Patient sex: F
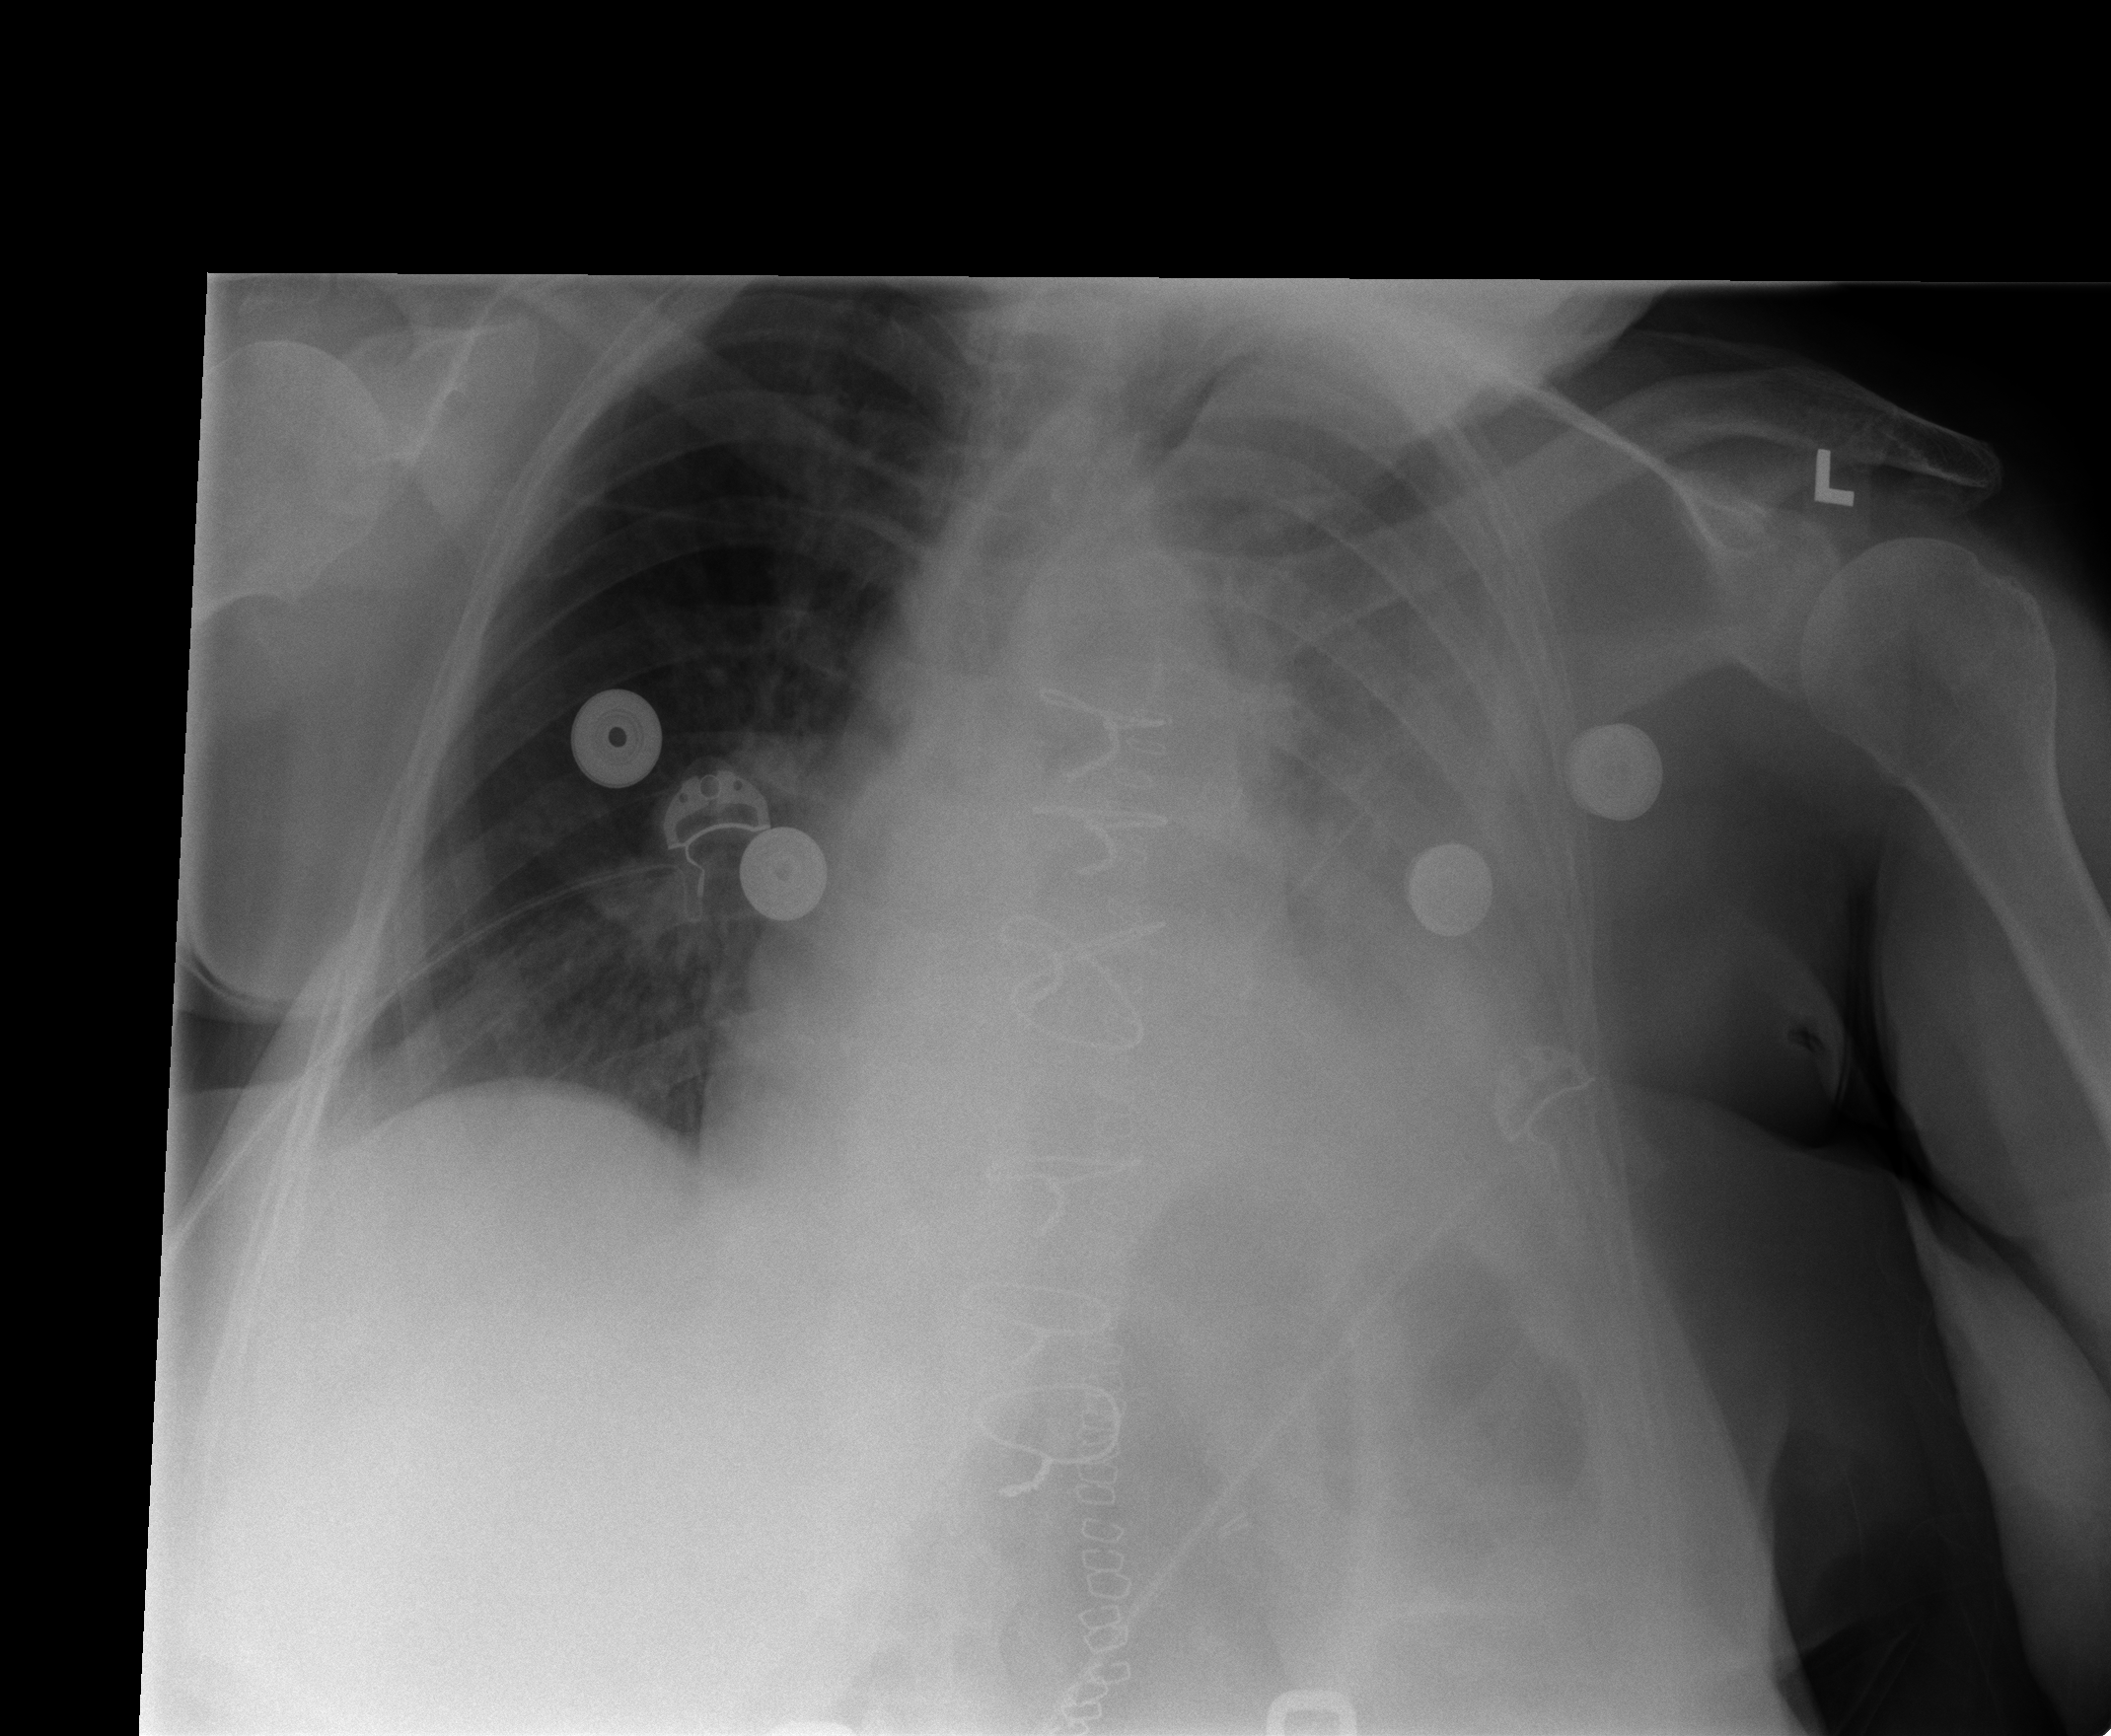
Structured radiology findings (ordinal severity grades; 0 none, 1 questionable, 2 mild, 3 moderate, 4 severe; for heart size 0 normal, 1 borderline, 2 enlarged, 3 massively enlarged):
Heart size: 2
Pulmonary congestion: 1
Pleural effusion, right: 0
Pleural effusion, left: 2
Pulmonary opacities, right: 0
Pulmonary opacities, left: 0
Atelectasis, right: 0
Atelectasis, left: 2